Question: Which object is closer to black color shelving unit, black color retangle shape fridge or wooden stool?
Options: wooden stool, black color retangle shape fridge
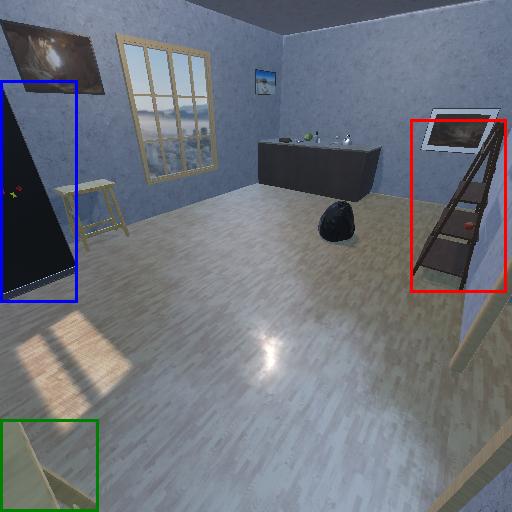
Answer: wooden stool